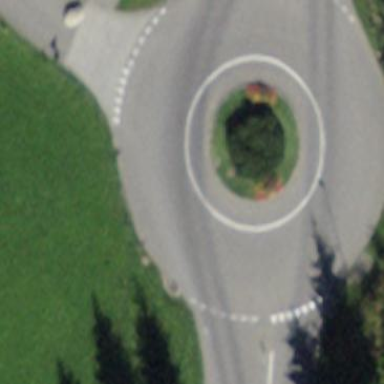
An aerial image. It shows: Asphalt road that is secondary route leading to roundabout.